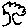
Label: tree